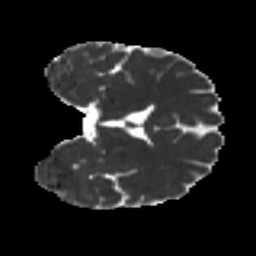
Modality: MD
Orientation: coronal
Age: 32
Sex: male
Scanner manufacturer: ge
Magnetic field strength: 3 T
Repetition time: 7.8 s
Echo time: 0.0606 s